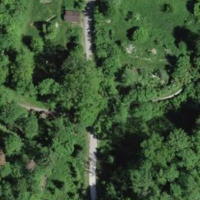
EUNIS habitat code: 25
Species observed at this site:
Lamium galeobdolon
Ajuga reptans
Filipendula ulmaria